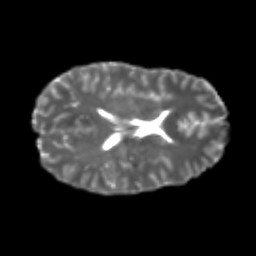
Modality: T2w
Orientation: axial
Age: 22
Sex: male
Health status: healthy
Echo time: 0.074 s